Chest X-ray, PA view. Patient: 64 years old, sex F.
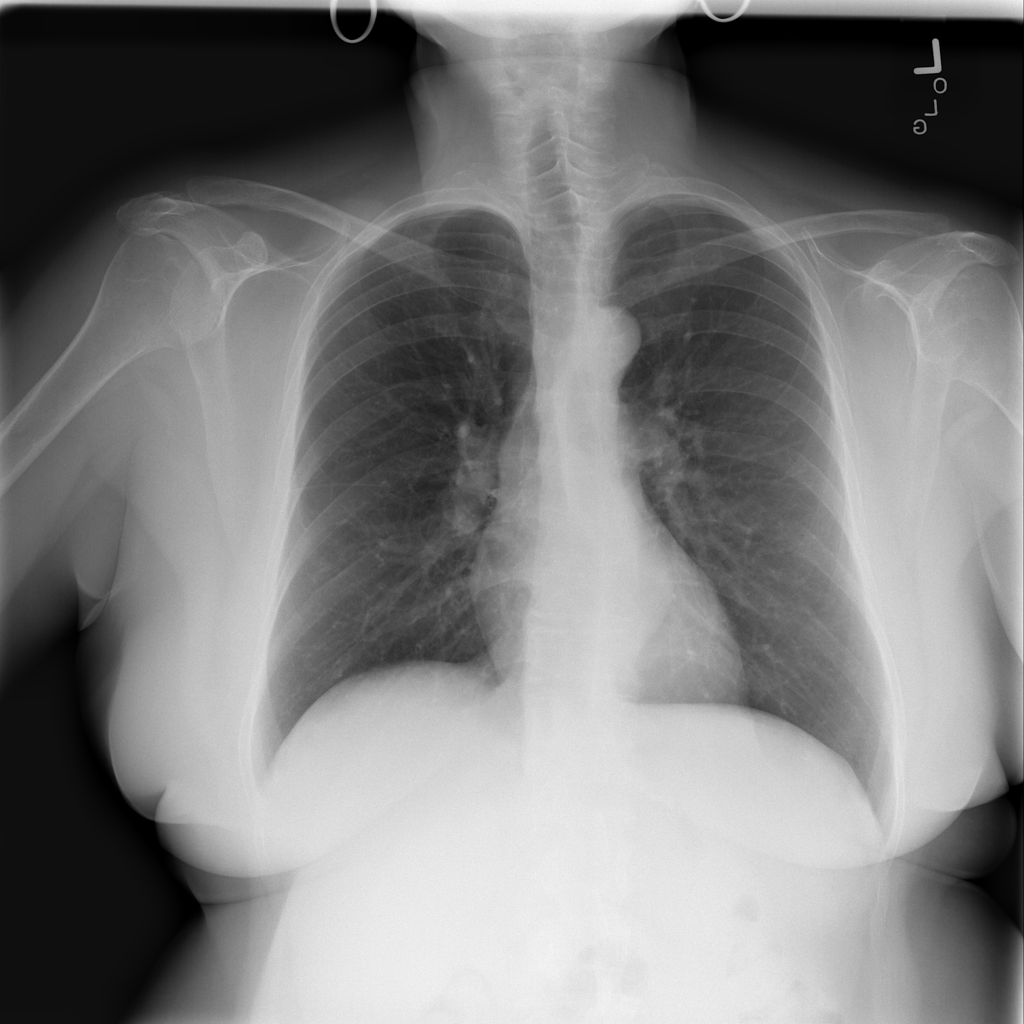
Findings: No Finding